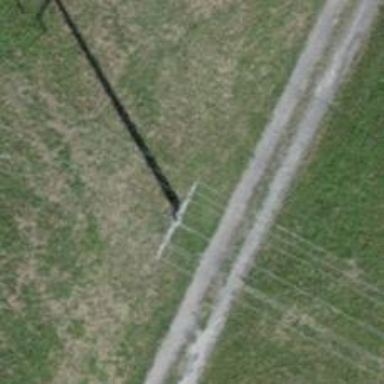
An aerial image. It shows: Power line is depicted.